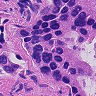
Metastatic tissue present: yes